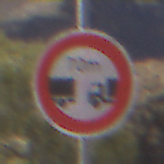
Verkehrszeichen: VerbotUnterschreitenMindestabstand
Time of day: MorningAfternoon
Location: Outdoor (Nature)
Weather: Clear
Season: NotSpecified
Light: Natural